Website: walmart
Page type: payment
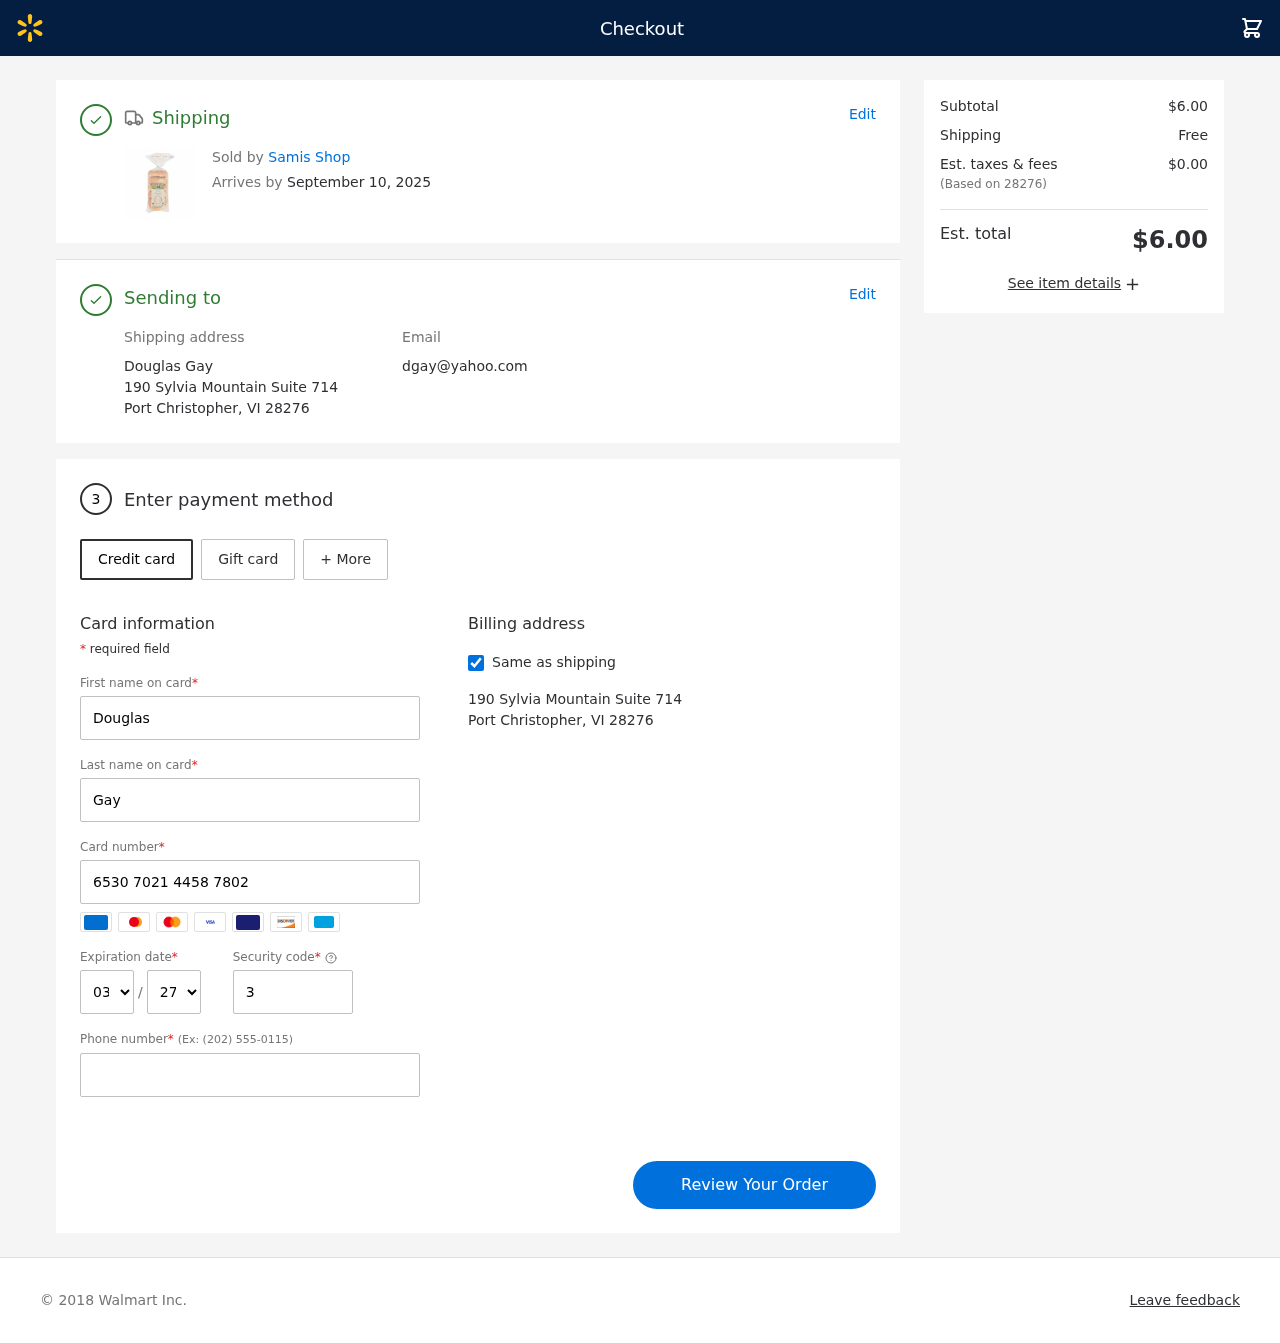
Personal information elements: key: PII_CARD_CVV
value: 347
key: PII_CARD_EXPIRY_MONTH
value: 03
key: PII_CARD_EXPIRY_YEAR
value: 27
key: PII_CARD_NUMBER
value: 6530 7021 4458 7802
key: PII_CITY_STATE_ZIP
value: Port Christopher, VI 28276
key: PII_EMAIL
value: dgay@yahoo.com
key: PII_FIRSTNAME
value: Douglas
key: PII_FULLNAME
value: Douglas Gay
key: PII_LASTNAME
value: Gay
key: PII_PHONE
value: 9947164093
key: PII_POSTCODE
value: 28276
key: PII_STREET
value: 190 Sylvia Mountain Suite 714
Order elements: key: ORDER_DELIVERY_DATE
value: September 10, 2025
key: ORDER_SUBTOTAL
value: $6.00
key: ORDER_SHIPPING_COST
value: Free
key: ORDER_TAX
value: $0.00
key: ORDER_TOTAL
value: $6.00